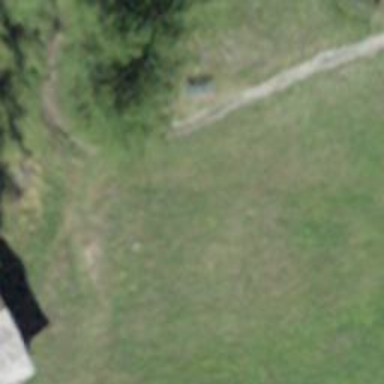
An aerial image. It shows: Bench.